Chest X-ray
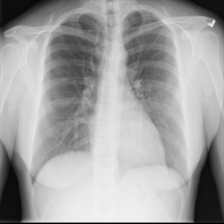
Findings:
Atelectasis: negative
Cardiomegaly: negative
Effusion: negative
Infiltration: negative
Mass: negative
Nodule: negative
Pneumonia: negative
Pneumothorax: negative
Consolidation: negative
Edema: negative
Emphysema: negative
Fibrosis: negative
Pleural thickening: negative
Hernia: negative